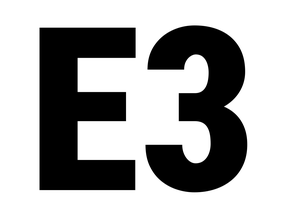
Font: Roboto_Condensed_Black